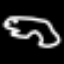
Label: frog